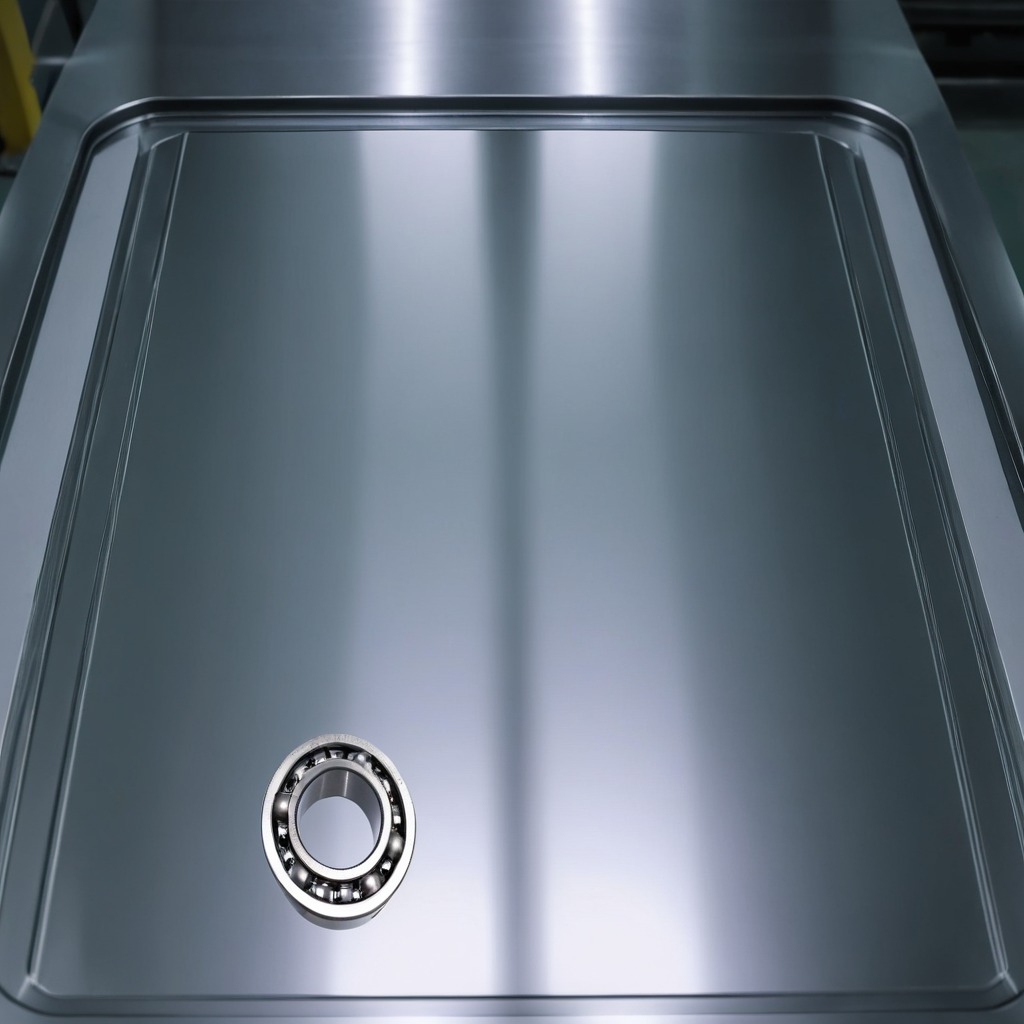
A metal ball bearing lies on the metal table in a machine shop under fluorescent lights.